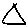
Label: triangle